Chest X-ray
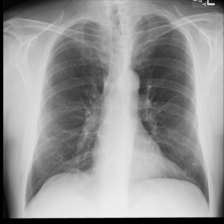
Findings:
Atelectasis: positive
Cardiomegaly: negative
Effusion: negative
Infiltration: negative
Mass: negative
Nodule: negative
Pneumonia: negative
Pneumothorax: negative
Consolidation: negative
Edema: negative
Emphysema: negative
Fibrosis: negative
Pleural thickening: negative
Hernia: negative